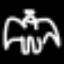
Label: angel